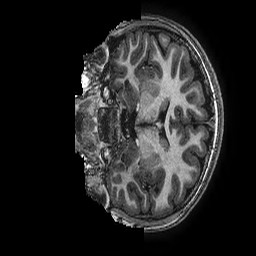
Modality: T1w
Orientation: coronal
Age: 9
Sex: female
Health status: ill
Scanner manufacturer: ge
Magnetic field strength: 3 T
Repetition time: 0.00766 s
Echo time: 0.003476 s